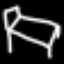
Label: bed